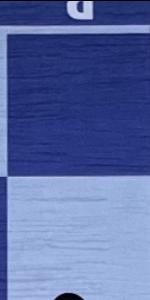
Label: Empty